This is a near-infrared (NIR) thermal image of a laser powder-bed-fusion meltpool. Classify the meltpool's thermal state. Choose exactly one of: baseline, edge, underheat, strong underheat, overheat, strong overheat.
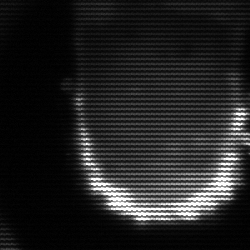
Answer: baseline